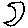
Label: moon